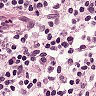
Metastatic tissue present: no